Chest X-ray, PA view. Patient: 28 years old, sex M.
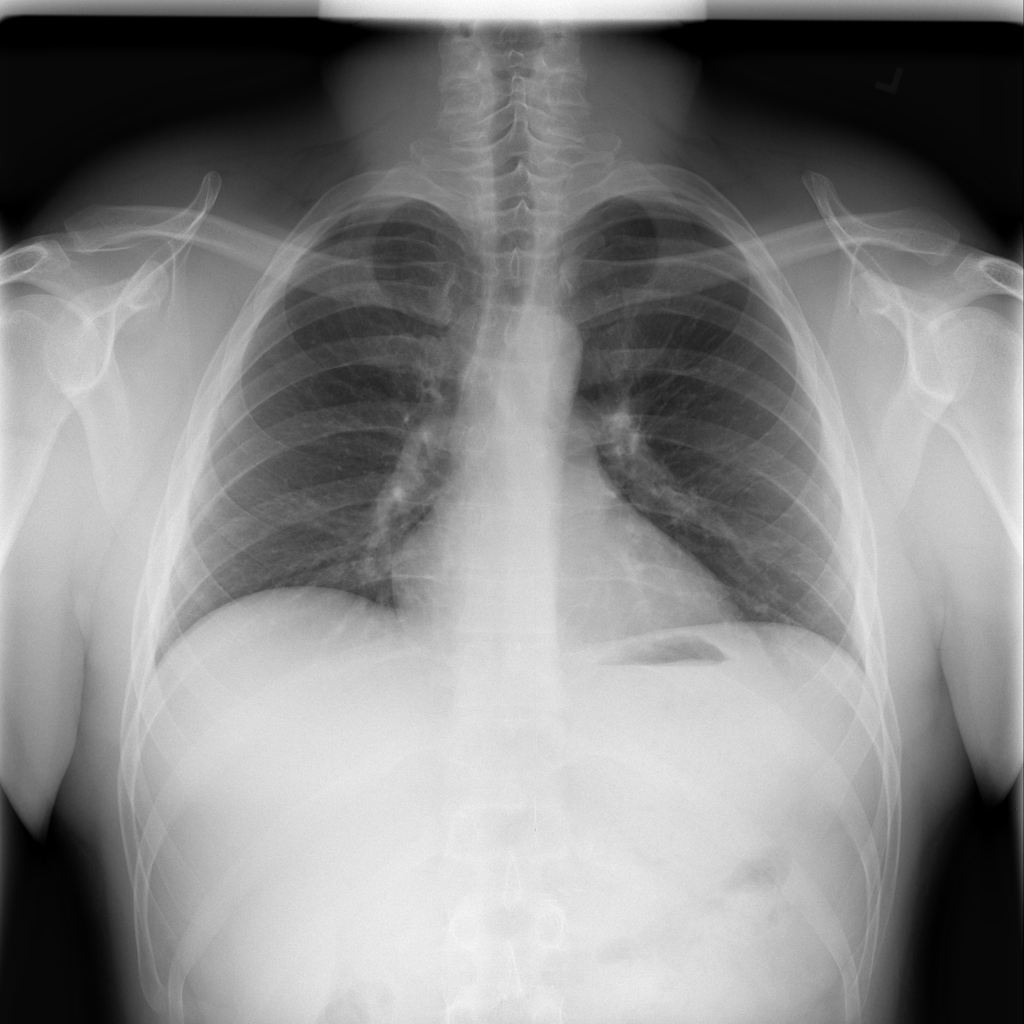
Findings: No Finding